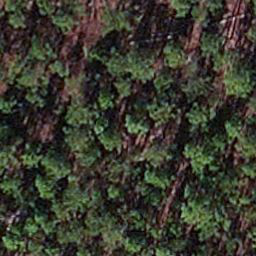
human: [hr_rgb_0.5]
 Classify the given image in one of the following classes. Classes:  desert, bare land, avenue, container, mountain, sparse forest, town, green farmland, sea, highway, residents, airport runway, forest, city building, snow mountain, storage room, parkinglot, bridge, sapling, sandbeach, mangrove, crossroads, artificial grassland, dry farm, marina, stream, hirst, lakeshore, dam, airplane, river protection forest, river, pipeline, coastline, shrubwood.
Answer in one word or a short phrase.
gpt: sapling